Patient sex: M
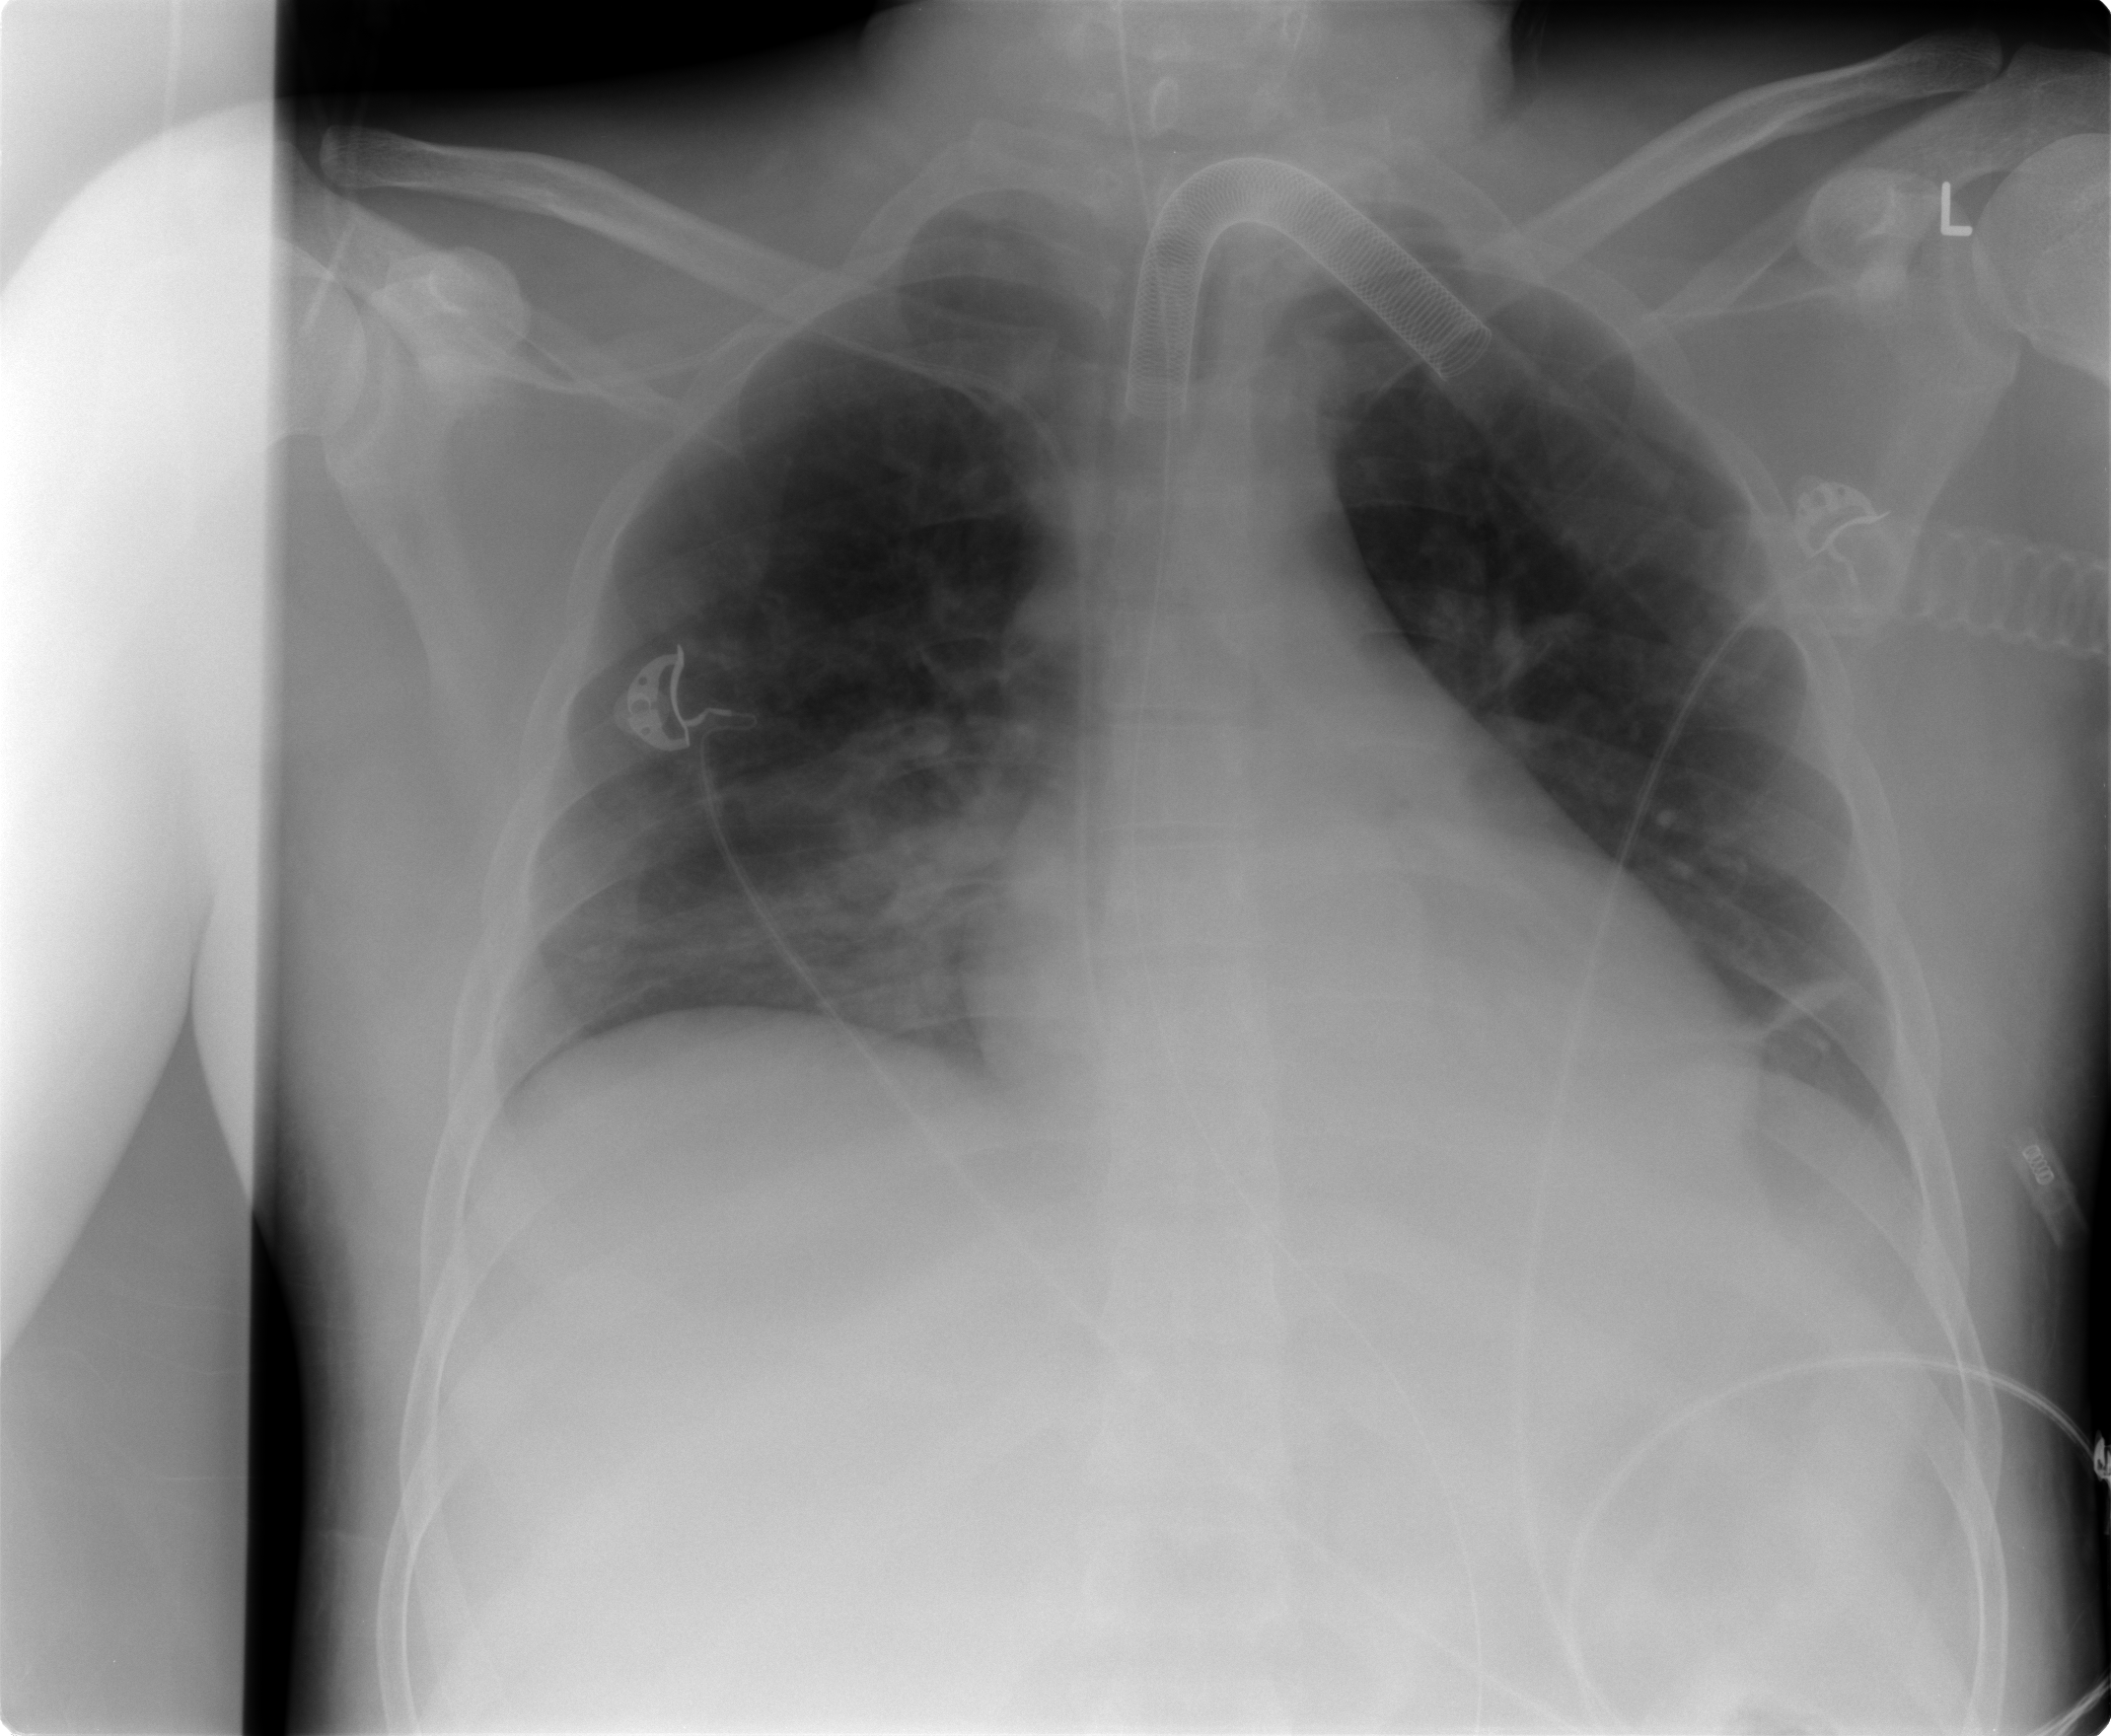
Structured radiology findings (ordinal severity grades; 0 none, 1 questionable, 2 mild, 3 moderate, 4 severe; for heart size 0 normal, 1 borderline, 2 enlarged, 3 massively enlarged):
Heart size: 0
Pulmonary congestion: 2
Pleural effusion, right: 0
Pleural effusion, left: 0
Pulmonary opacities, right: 2
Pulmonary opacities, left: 0
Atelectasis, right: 2
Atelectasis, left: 2